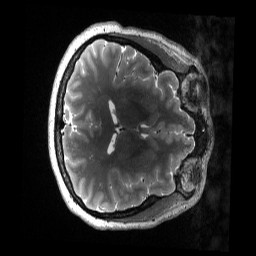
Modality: T2w
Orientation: axial
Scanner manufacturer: siemens
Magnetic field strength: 3 T
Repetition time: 3.2 s
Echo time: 0.563 s